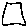
Label: square